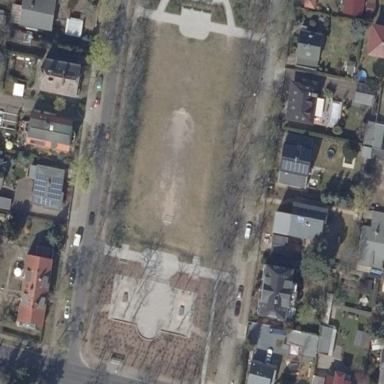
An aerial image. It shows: Park in the middle of square.